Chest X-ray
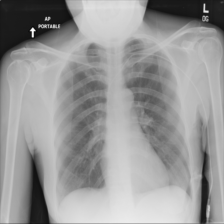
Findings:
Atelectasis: negative
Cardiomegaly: negative
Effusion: negative
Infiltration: negative
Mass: negative
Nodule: negative
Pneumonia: negative
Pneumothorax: negative
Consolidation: negative
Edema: negative
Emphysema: negative
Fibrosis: negative
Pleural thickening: negative
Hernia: negative